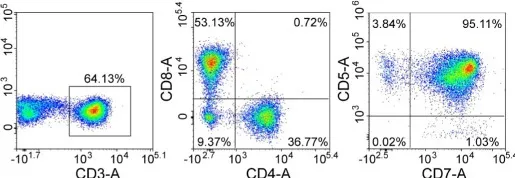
Characteristics of CD5 expression on normal lymphocytes in bone marrow at diagnosis and kinetics of CAR-T cells and inflammatory cytokines post CAR-T cells infusion. (B) Structure of anti-CD5 CAR molecular.
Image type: pathology (masson_trichrome)